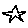
Label: star